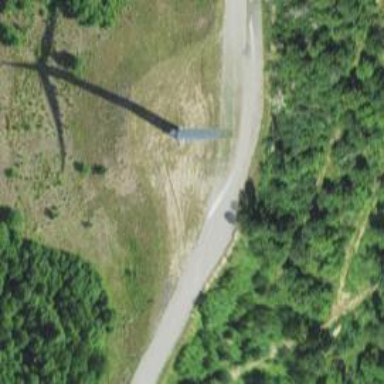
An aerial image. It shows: Wind generator powered by horizontal-axis wind turbine.